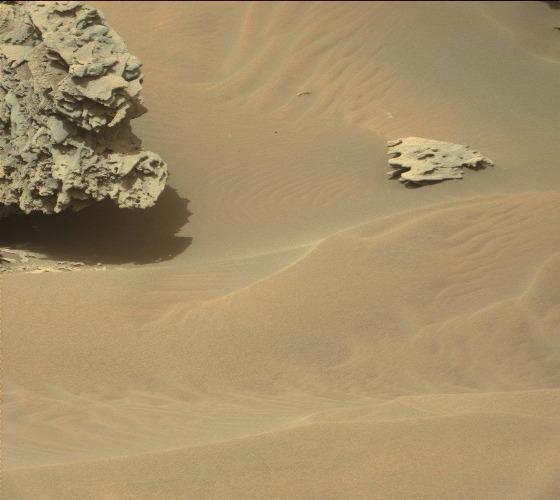
Terrain classes present: Bedrock, Gravel / Sand / Soil, Rock, Shadow